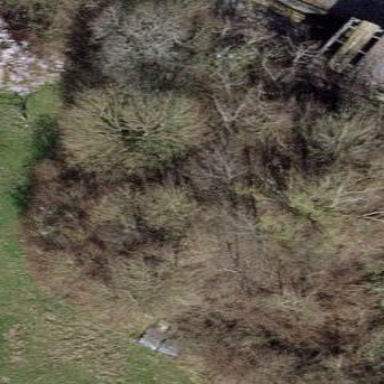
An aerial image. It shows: Serene woodland landscape.